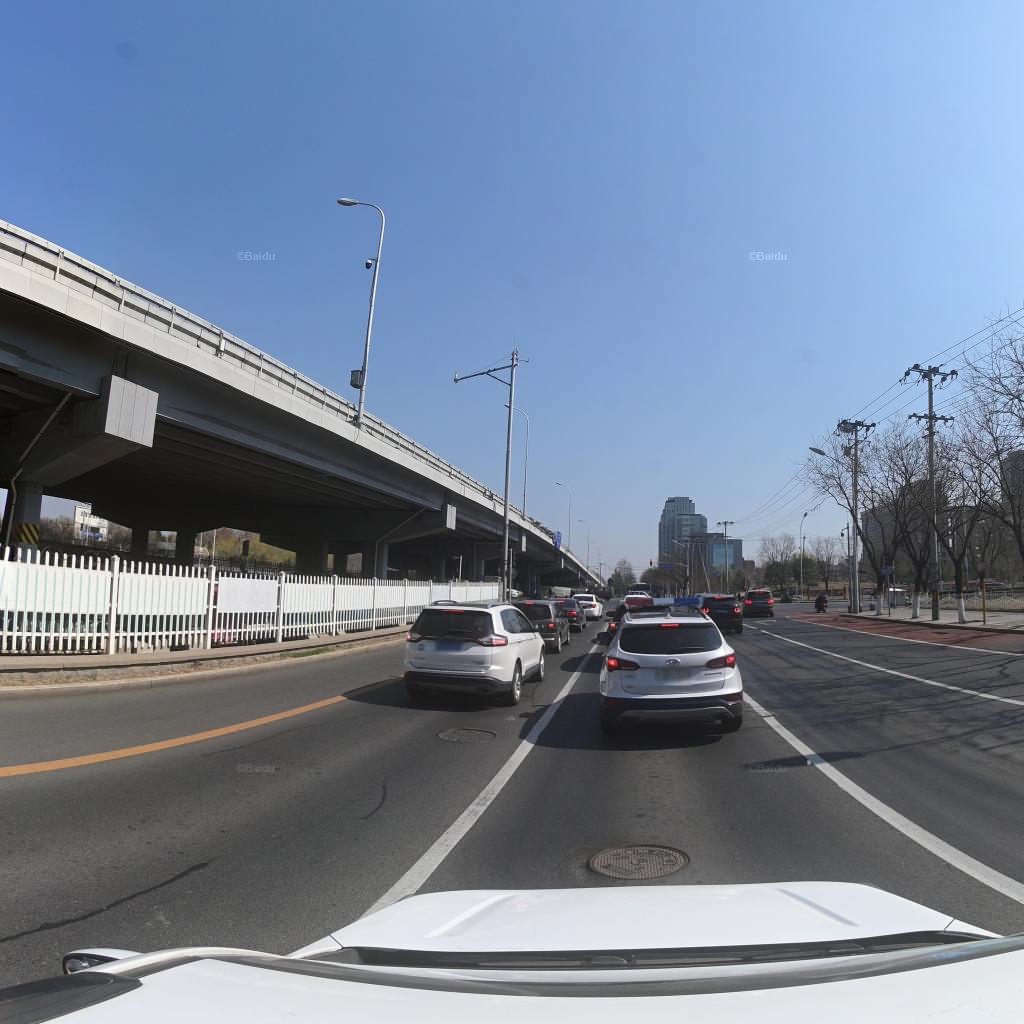
Region: Fengtai
Road damage annotations: longitudinal patch, longitudinal patch, manhole cover, manhole cover, longitudinal patch, longitudinal patch